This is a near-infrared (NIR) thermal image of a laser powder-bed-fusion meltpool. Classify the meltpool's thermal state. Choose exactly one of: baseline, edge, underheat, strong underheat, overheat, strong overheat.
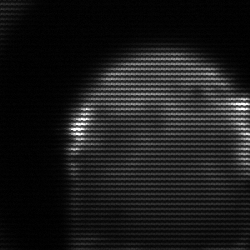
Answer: edge